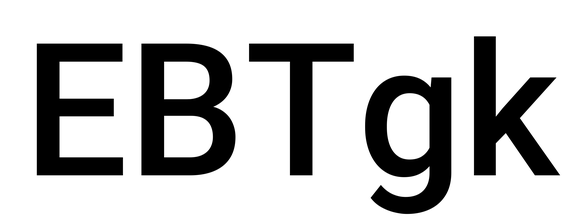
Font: Roboto_Medium